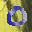
Label: 0